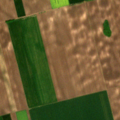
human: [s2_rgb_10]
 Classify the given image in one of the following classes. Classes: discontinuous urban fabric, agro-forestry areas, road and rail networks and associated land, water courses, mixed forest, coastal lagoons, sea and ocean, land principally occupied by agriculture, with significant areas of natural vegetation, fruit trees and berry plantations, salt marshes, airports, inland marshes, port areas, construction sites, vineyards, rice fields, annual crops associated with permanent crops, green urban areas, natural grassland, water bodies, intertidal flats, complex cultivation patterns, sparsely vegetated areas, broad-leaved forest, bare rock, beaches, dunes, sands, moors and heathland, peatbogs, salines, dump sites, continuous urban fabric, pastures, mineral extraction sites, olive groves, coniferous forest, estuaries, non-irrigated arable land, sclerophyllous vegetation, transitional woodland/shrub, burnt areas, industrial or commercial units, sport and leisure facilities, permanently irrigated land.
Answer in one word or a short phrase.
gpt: non-irrigated arable land